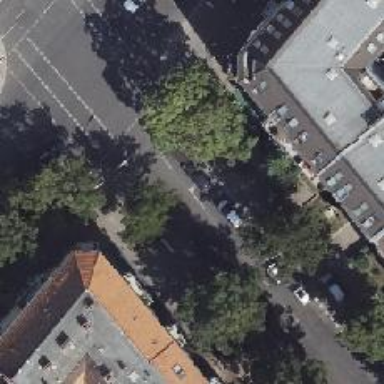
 separated by kerb. Parking spaces are separated as well."